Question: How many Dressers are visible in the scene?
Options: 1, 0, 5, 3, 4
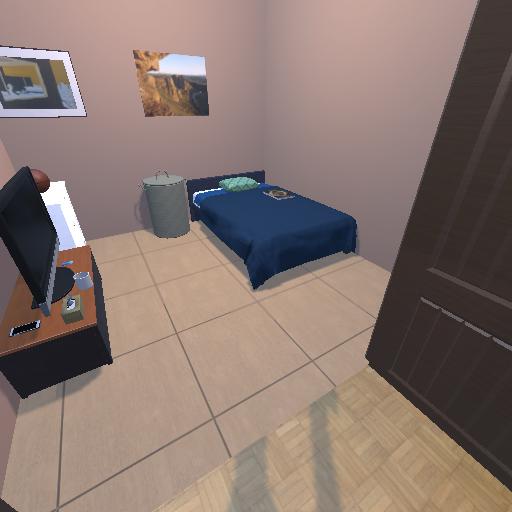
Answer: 1